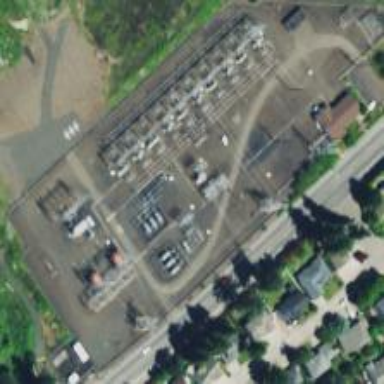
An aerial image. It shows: Distribution level power substation.